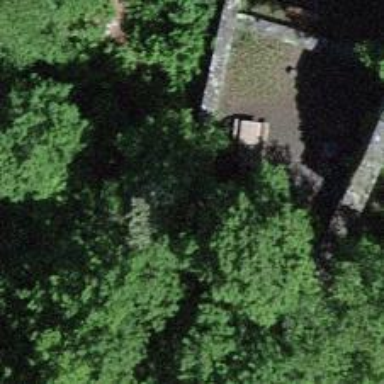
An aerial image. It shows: Castle surrounded by historic wall.